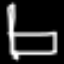
Label: bed